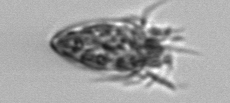
Label: Strombidium_tintinnodes